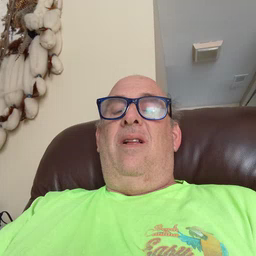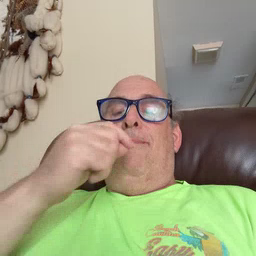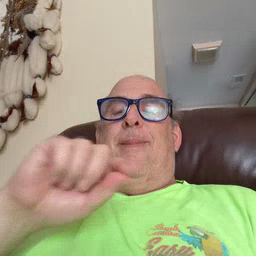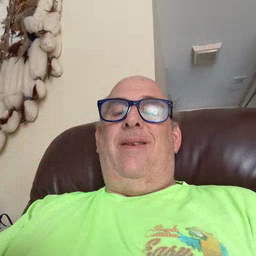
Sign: pen